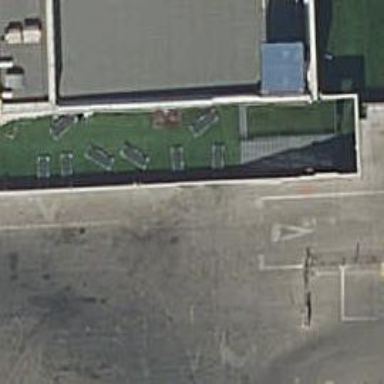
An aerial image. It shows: Entrance to multi-storey parking facility.